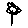
Label: flower